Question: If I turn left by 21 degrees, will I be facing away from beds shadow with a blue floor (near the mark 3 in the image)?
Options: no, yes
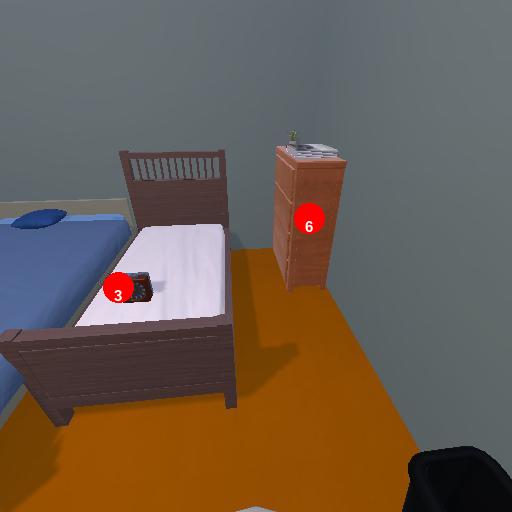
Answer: no